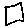
Label: square